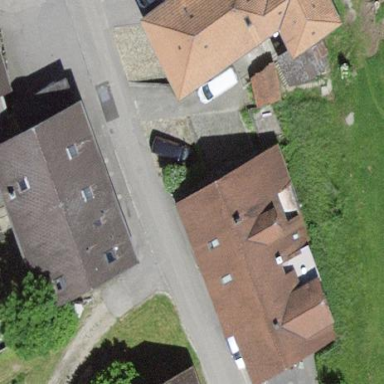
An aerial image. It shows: Residential building.